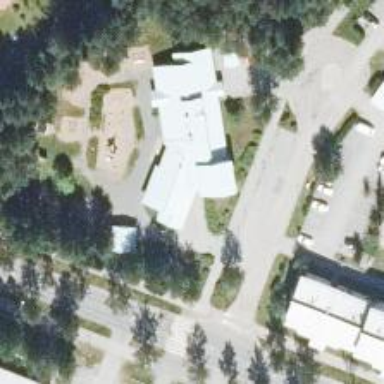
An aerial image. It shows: Kindergarten.